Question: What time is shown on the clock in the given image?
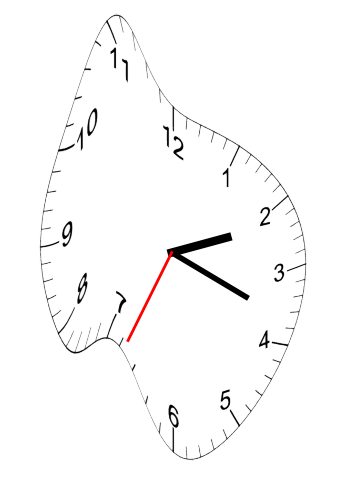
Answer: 02:18:34